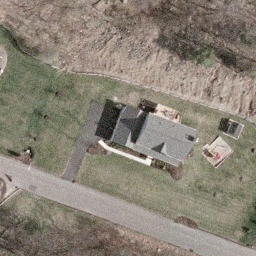
Label: residential